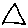
Label: triangle